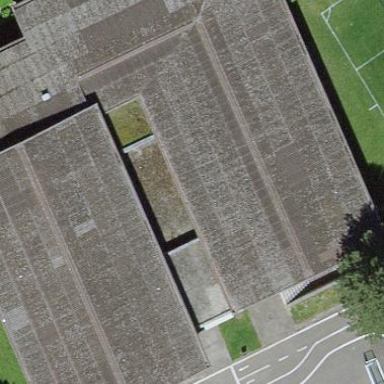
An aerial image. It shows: School building.